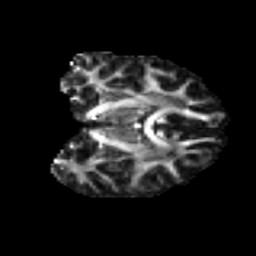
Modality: FA
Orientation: coronal
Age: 49
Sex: male
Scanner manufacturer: ge
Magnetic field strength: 3 T
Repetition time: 7.8 s
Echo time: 0.0611 s